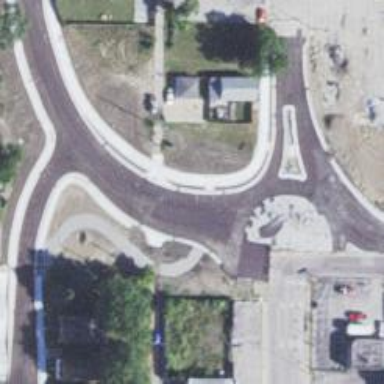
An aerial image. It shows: Secondary road leading to roundabout.